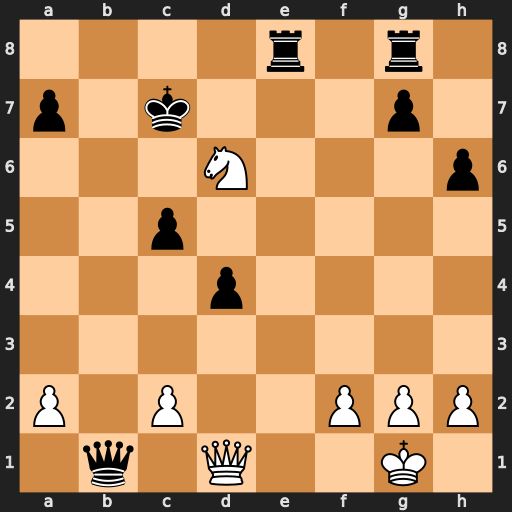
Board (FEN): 4r1r1/p1k3p1/3N3p/2p5/3p4/8/P1P2PPP/1q1Q2K1
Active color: w
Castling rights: -
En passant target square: -
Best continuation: Nxe8+ Rxe8 Qxb1